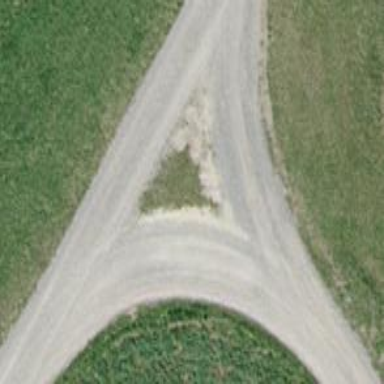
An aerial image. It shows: Track with grade2 pebblestone surface.